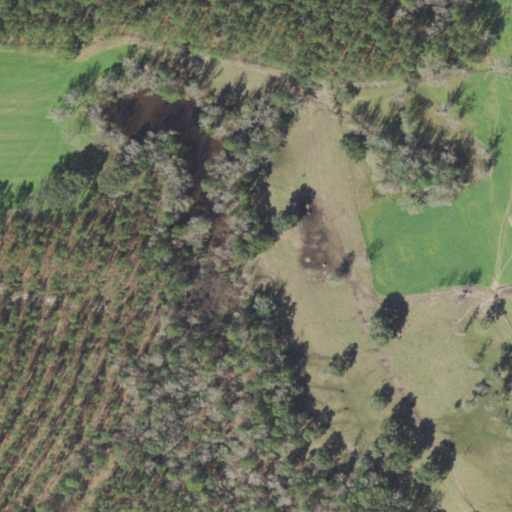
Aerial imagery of depression(s) in Florida named The Cascade containing woody wetlands, evergreen forest, pasture, and cultivated crops